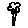
Label: flower